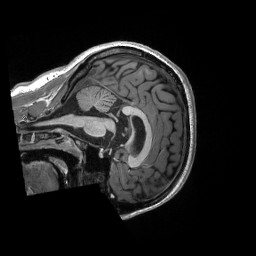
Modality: T1w
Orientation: sagittal
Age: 19
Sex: female
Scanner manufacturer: siemens
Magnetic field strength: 3 T
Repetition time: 2.3 s
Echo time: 0.00298 s